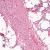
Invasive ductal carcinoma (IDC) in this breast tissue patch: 0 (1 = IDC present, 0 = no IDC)